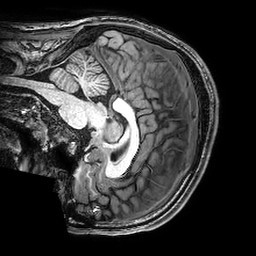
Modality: T1w
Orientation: sagittal
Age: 24
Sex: male
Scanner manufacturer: philips
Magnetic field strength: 3 T
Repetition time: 0.008355 s
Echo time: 0.00385 s